Question: I am not able to figure out how to count the number of big cells from the following image.

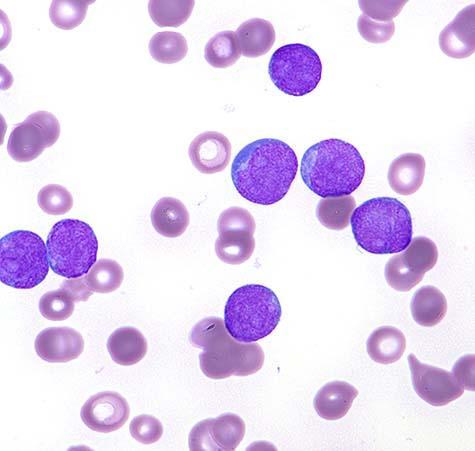
Answer: Since the cells of interest look quite circular you can use <URL> in the Lab colorspace, which is more suitable to work with here than the RGB space given the ~purple colors from the H&E staining of the cells.
So basically convert the color space, then apply a threshold on the 3rd channel in which the large cells are the most bright, and then apply 'imfindcircles'. Note that here the 'Edge' property has to be quite low in order to distinguish cells close to one another (as in the lower left of your image). Moreover, my version of Matlab does not support <URL> to convert between color spaces.
Here is what the 3 channels of the image in the Lab colorspace look like:

As you see, the large cells with the big nucleus that seemed the brightest stand out quite a lot in the 3rd channel. Thus we will threshold only this channel for the rest.
In order to get the # of detected cells simply ask for the number of 'radii' given by the function 'imfindcircles' ('numel(radii)').
'''
clear
clc
close all
Im = imread('Cells.jpg');
%// Transform to Lab color space
cform = makecform('srgb2lab');
Im_lab = applycform(Im,cform);
%// Apply threshold
Im_lab = im2bw(Im_lab(:,:,3),.35);
%// Detect ~circles
[centers, radii] = imfindcircles(Im_lab,[12 35],'Sensitivity',0.7,'Edge',0.1,'ObjectPolarity','dark');
imshow(Im);
hold on
viscircles(centers, radii,'EdgeColor','k','LineWidth',4);
NumCircles = numel(radii);
%// Display message box
Msg = sprintf('You have just found %i circles!!!
',NumCircles);
msgbox(Msg)
'''
Output: